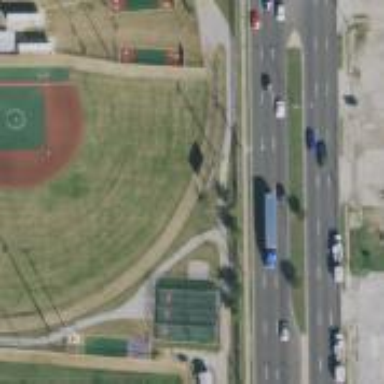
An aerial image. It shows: Baseball pitch for leisure land.